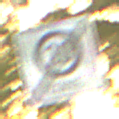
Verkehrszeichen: EndeZone20
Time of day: SunriseSunset
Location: Outdoor (RoadRail)
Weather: Clear
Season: NotSpecified
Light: Natural